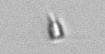
Label: Calciopappus